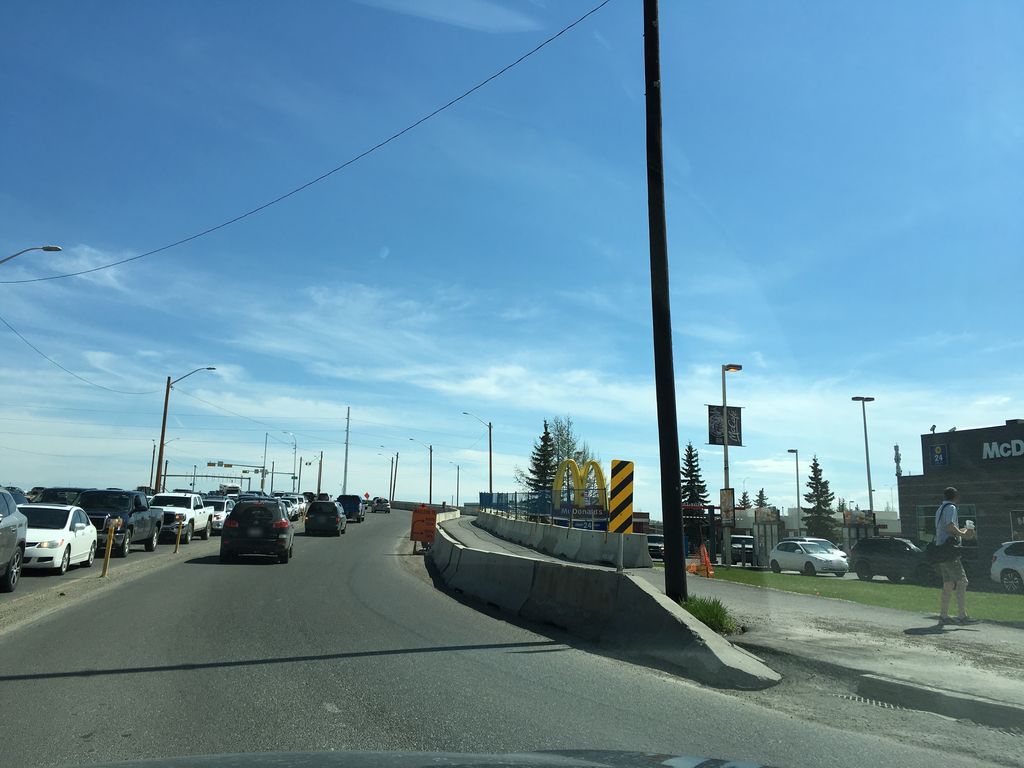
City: calgary